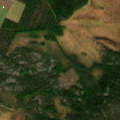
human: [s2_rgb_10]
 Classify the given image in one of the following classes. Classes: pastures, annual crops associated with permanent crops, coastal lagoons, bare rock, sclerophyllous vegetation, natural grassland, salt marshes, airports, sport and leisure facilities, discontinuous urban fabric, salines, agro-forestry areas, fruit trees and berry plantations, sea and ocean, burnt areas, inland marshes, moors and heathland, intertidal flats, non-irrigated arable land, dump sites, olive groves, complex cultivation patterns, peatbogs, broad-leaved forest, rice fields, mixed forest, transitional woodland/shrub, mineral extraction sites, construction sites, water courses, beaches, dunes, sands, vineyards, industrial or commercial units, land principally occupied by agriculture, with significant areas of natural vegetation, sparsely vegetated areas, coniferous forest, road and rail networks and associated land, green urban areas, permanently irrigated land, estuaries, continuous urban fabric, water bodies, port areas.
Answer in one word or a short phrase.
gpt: non-irrigated arable land, coniferous forest, mixed forest, peatbogs